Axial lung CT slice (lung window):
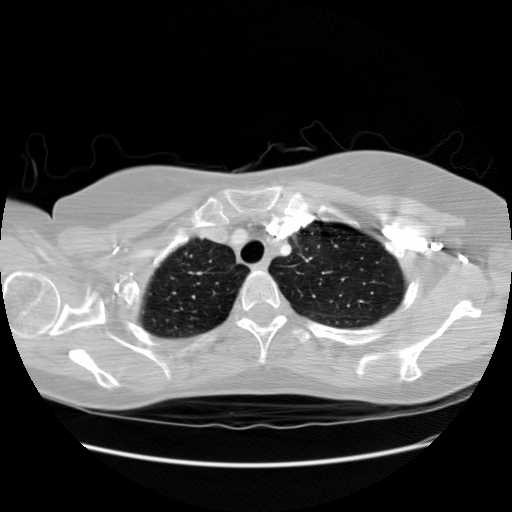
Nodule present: no